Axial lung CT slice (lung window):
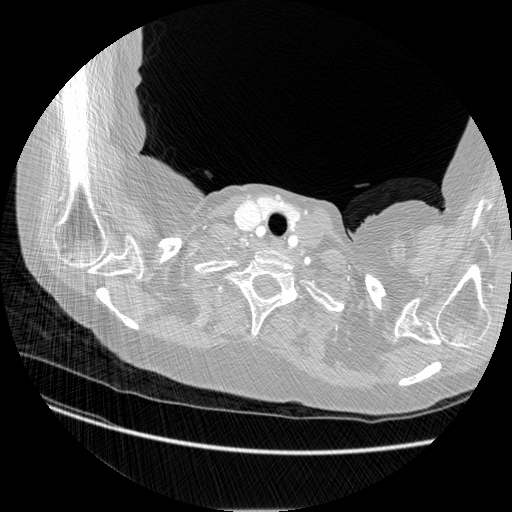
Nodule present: no